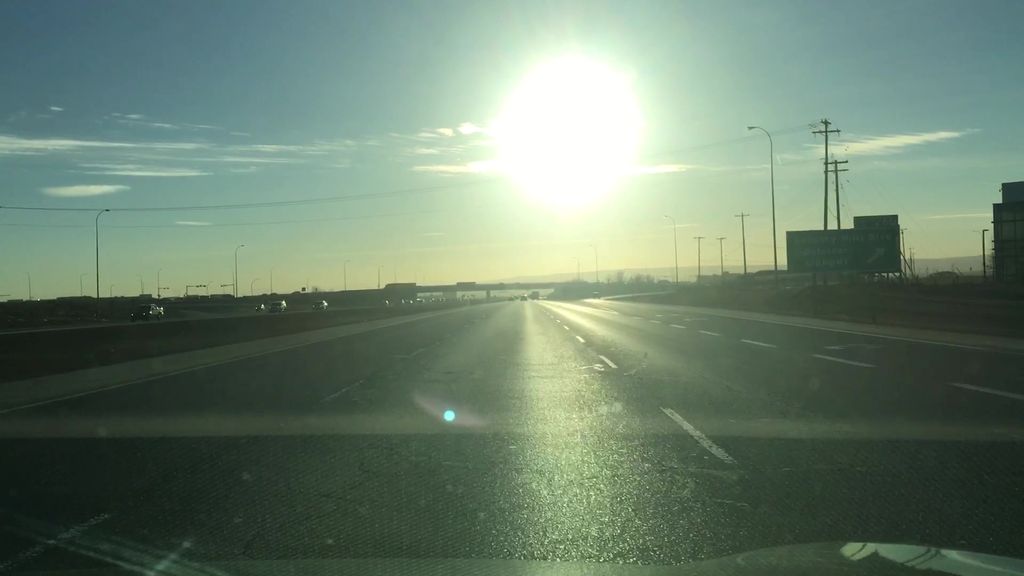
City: calgary